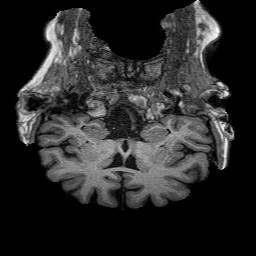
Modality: T1w
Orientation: sagittal
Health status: healthy